Question: So I'm trying to work out how to design my wire-frame. It is essentially just two QScrollAreas, one above another, with a header (and button inside the header) for each.
Inside one design of the scroll area, I want to have items similar to a list of QListWidgetItems, however they would have a small image on the left side, and description on the right
On a another design of the scroll area, I would want just Rectangles filled with a color or pattern / image. They would all need to be selectable and emit a clicked signal.
Should I take the Class approach, and create a new class to act as a custom widget? Implement QWidget, and calculate where everything should be placed, changing background colors / opacities on mouse events, etc.? Or is there another approach I should take to this? From what I've read, creating custom widgets is an absolute pain.
Below are wireframes of what I want to design - is there anything already available that would do the job? If not, how should I go about designing these? I thought about using a couple QListWidgets or QTreeWidgets, but they wouldn't accomplish everything I am looking for.

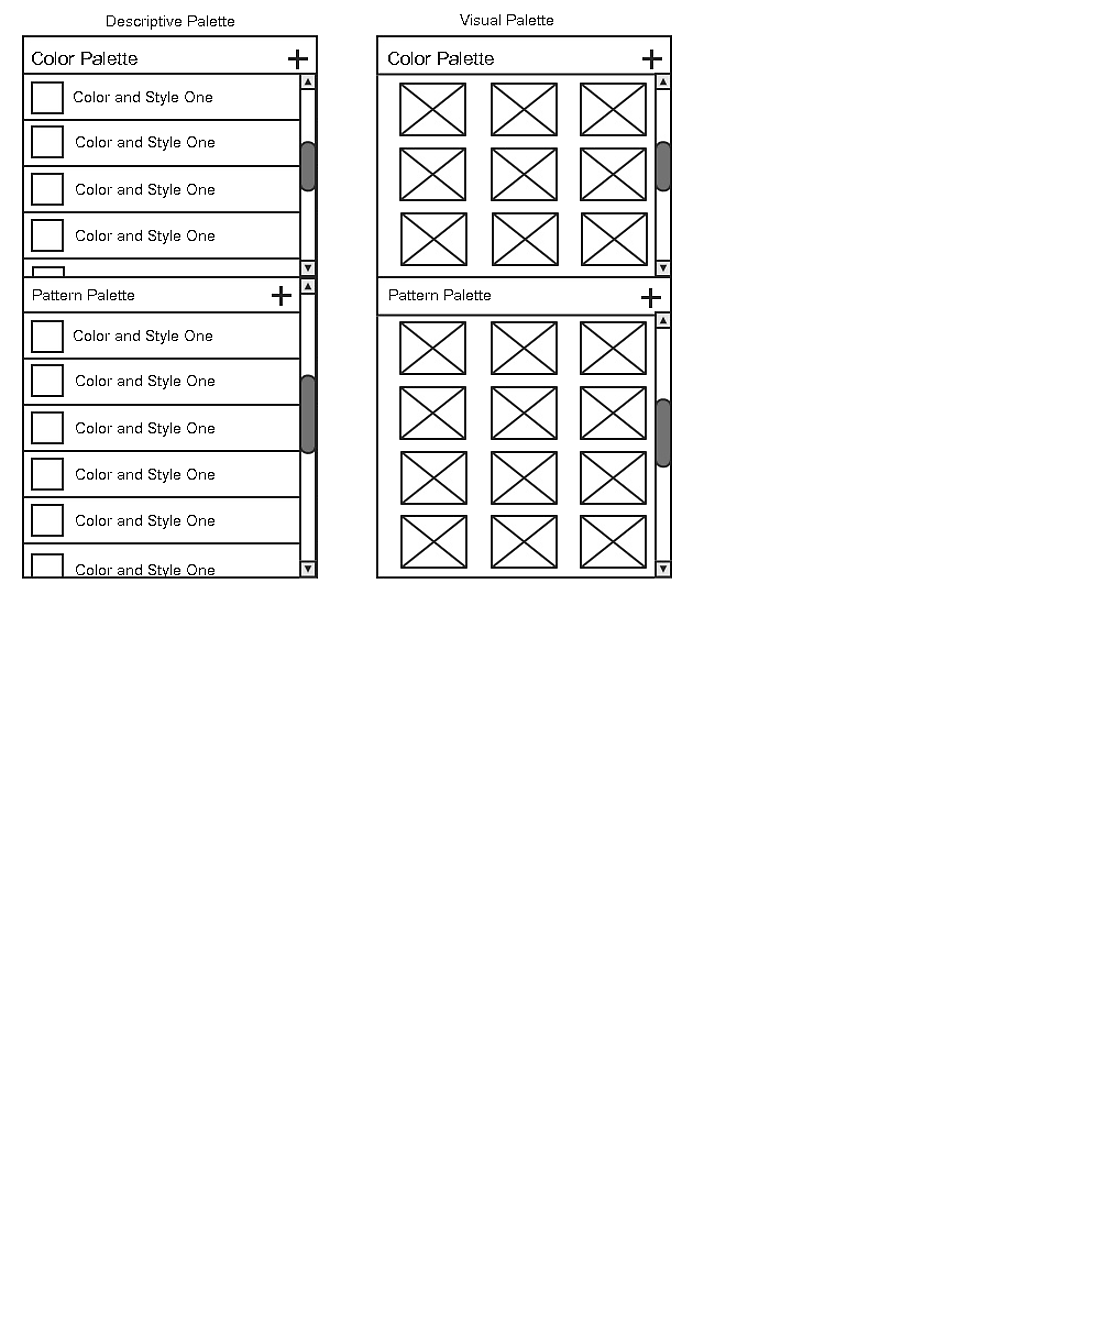
Answer: I've chosen to instead take a different approach. Instead of a list or QScrollArea, I am just going to take a QGraphicsView and paint my own objects into it. I need it to handle a few more interactions (left and right clicks, tiny buttons inside it, etc.). I may implement it into a QListView when I understand it better, but for now, this will work.